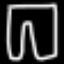
Label: pants